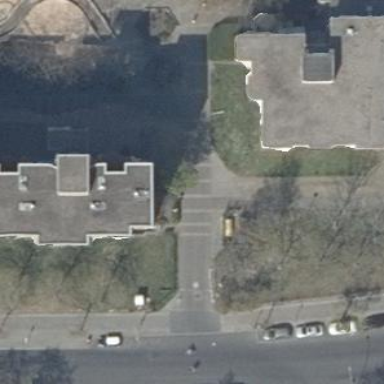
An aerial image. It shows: Building with apartments and flat roof.